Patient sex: M
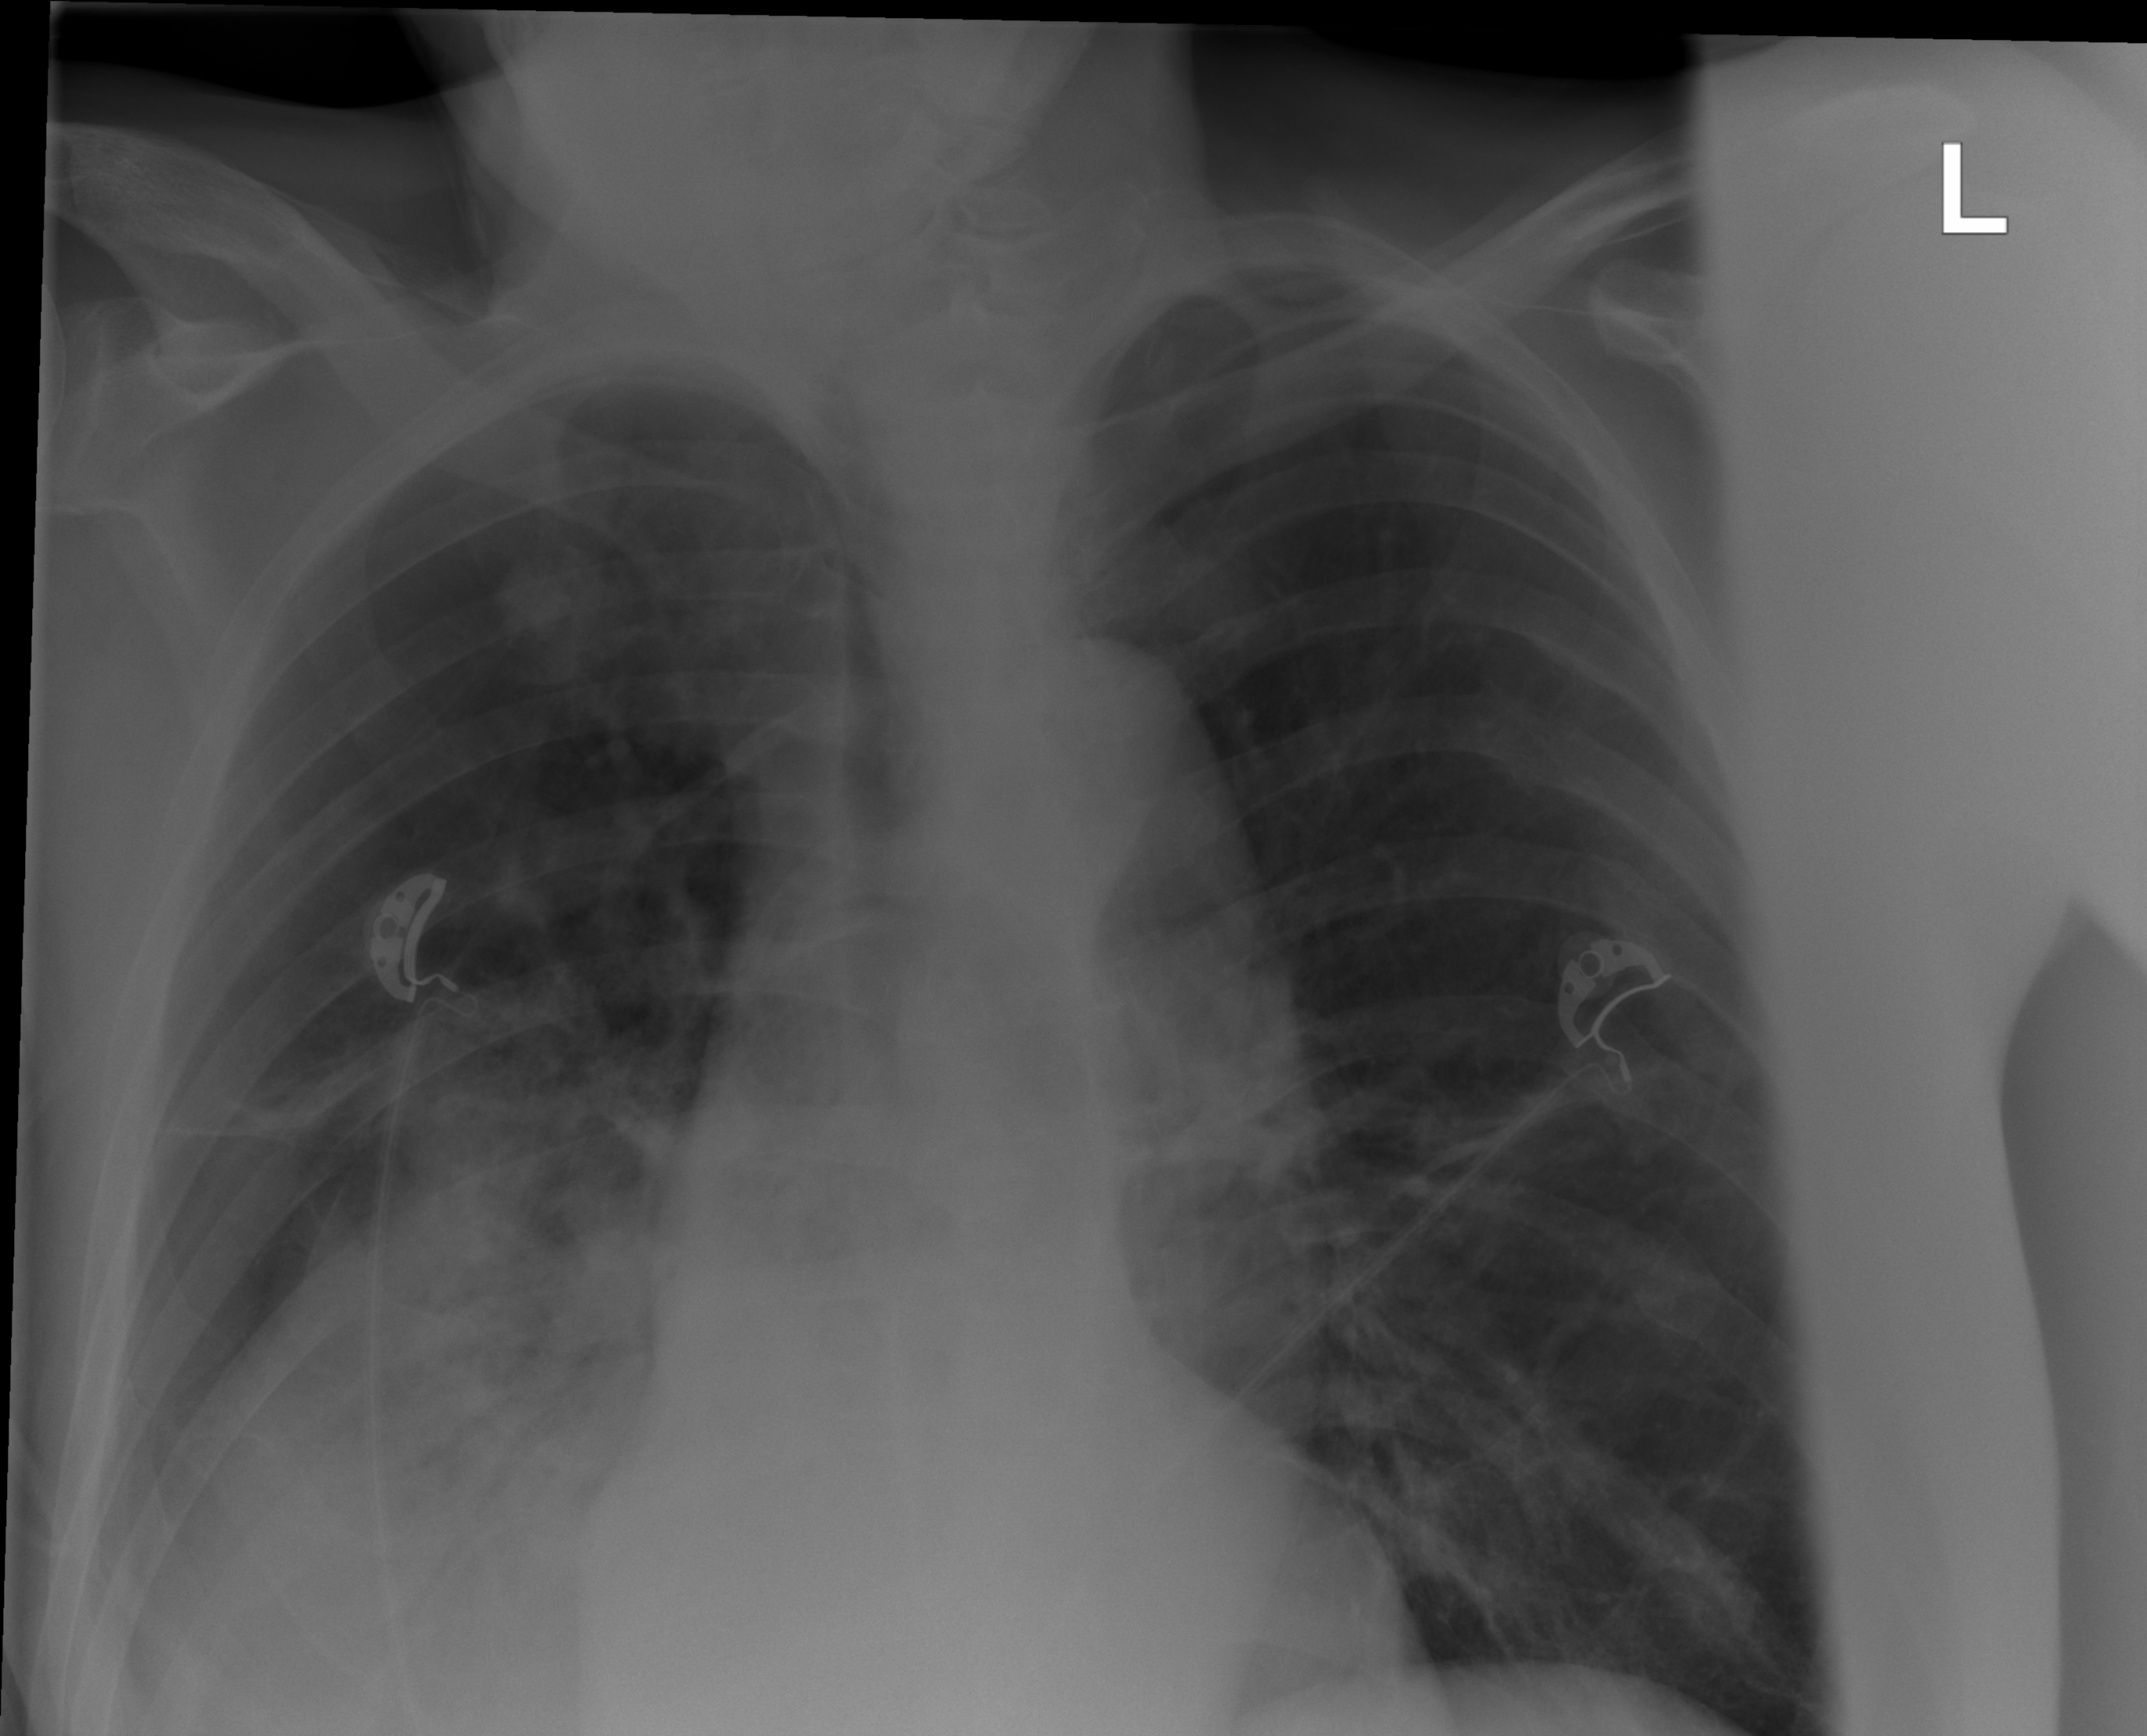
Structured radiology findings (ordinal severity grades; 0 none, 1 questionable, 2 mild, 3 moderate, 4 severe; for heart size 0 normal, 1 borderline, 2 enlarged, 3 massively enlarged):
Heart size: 0
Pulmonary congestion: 0
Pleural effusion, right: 1
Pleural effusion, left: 0
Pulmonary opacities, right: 3
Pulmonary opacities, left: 0
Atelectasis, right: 4
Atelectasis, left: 0